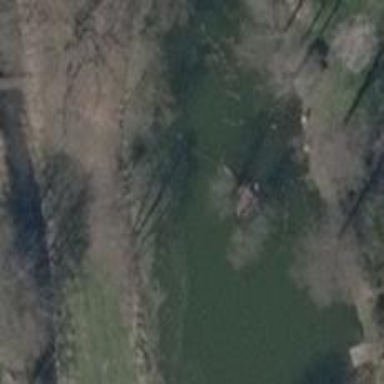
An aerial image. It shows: Pond surrounded by natural water.